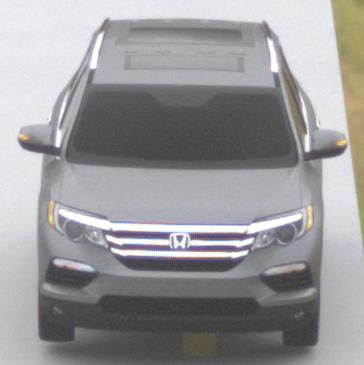
Make: Honda
Model: Pilot
Detailed model: 3
Model produced from: 2015
Model produced until: 2022
Doors: 5
Color: gray
Road condition: dry road
Daytime: morning or afternoon
Contrast: low contrast